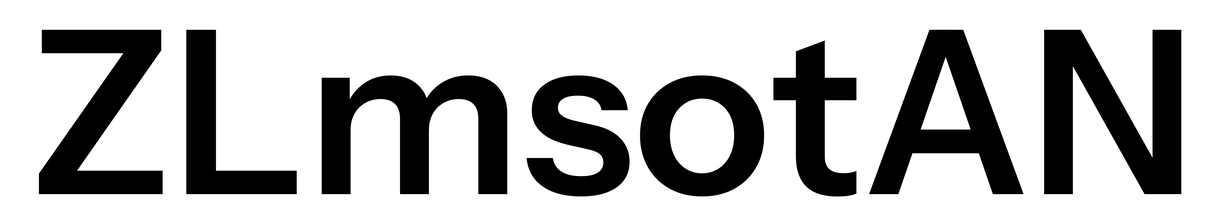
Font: InstrumentSans_SemiBold